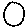
Label: circle